Question: So, I've been developing on Android since about Feb 2011. One thing I've always been acutely aware of is that Nesting Linear Layouts with weight and weight sums is 'bad for performance' and the compiler (well at least eclipse did) thew a warning fit when ever you dd so.
However, it's been my experience that doing this has no noticeable impact on the user experience, or speed when switching screens. As an experiment I created the following screen which deliberately features nothing other than a mega O.T.T. use of weights and nested linear layouts. I've used contrasting colors to show all the linear layouts used. The benefits is that it looks the same on large and small screens.

I've tried it on a Galaxy S4, Galaxy Note 10.0, Galaxy note 3 7", and very small low powered Galaxy Neo. I've tried it on Gingerbread, Cream Sandwich, Kitkat and Lollupop and do not see any perceptible speed difference between this screen an a simple one with 4 buttons on a relative layout.
So what makes this such a bad idea? What is going on under the hood that makes this a less than idea solution? Will all this change the moment I add drawables or images into the mix?
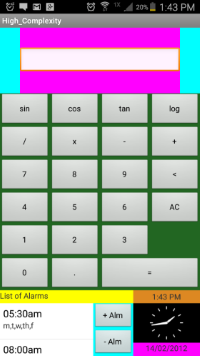
Answer: > So what makes this such a bad idea?
It's not a bad idea. It is not free, either.
In particular, your scenario is fairly simple, despite your protestations to the contrary. While your layout is rather complex, it is rendered once. Hence, while you may drop a few frames while rendering it, that price is paid one time (or, more accurately, one time per activity/fragment that is using this layout).
Where per-layout expense becomes a much bigger problem is when it is magnified by having several of them that get animated around, such as rows in a 'ListView'/'RecyclerView', or pages in a 'ViewPager'. Now, we are going through of rendering passes, as the user swipes and causes us to redraw our content. Each individual row in the list might be significantly simpler than your layout, but we're also going to be trying to draw those many times per second. And, while a couple of dropped frames may not be noticeable in your case, dropped frames during animation is pretty much the definition of "jank" for an Android UI.
So long as you have no jank -- IOW, you are not dropping any frames, as reported by 'Choreographer' in LogCat or as seen in the 'gfxinfo' overlay through Developer Options -- then your layout is fine, at least as far as I and probably most users are concerned. Conversely, if you dropping frames, trying to figure out more efficient layouts, perhaps even custom 'ViewGroups' rather than general-purpose ones, may help alleviate that jank.